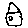
Label: house